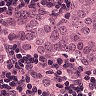
Metastatic tissue present: yes